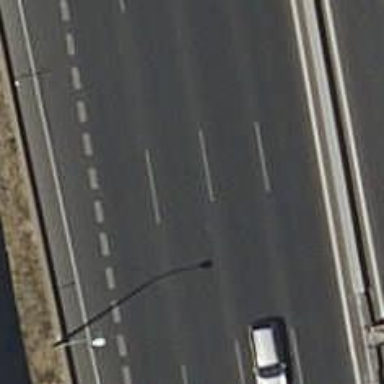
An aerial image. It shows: Asphalt motorway.